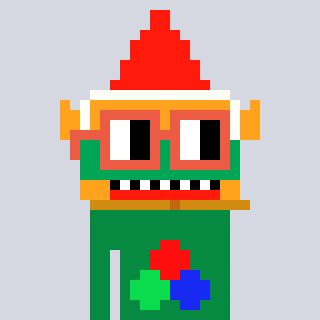
a pixel art character with square orange glasses, a gnome-shaped head and a green-colored body on a cool background